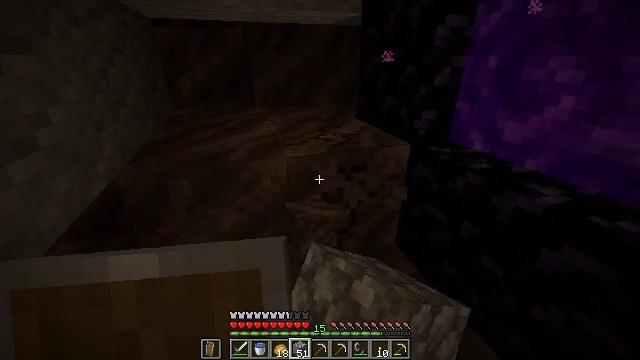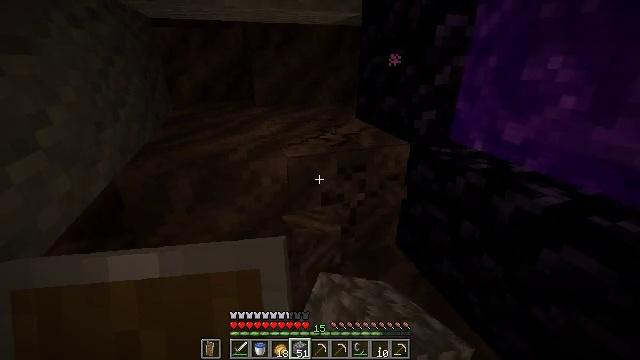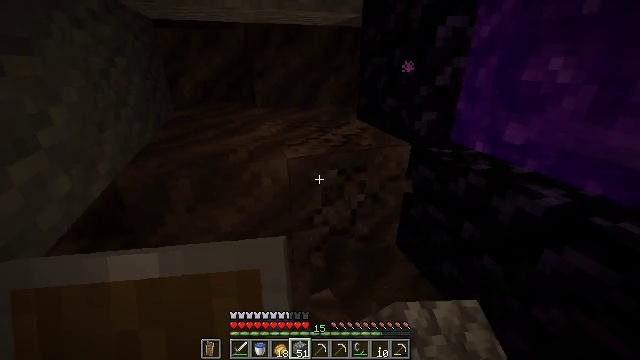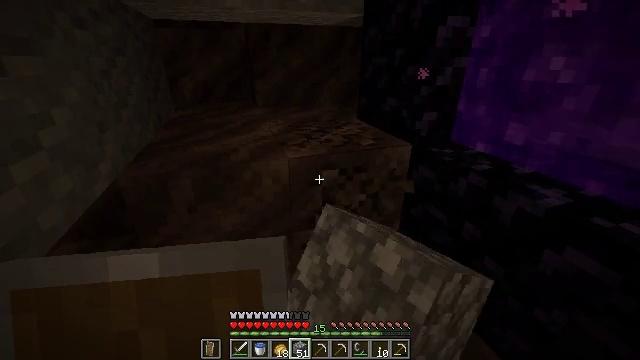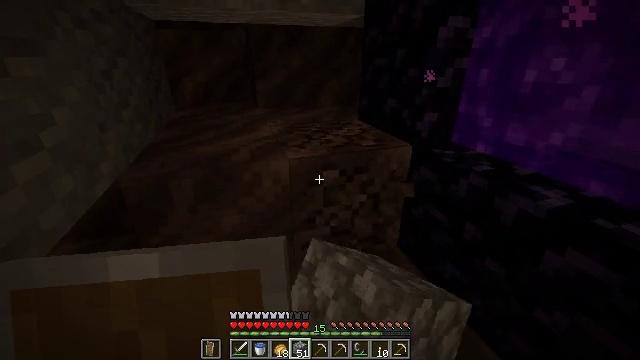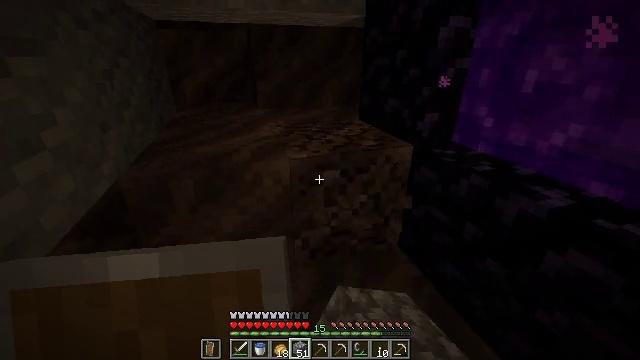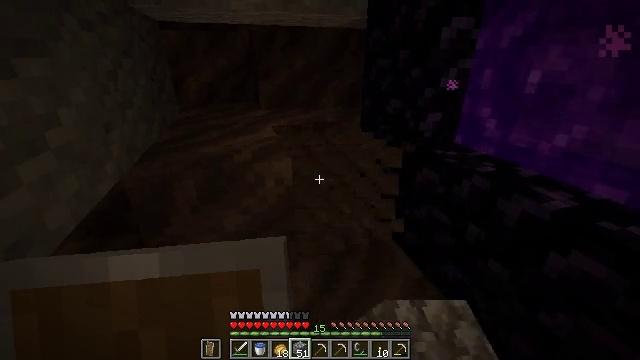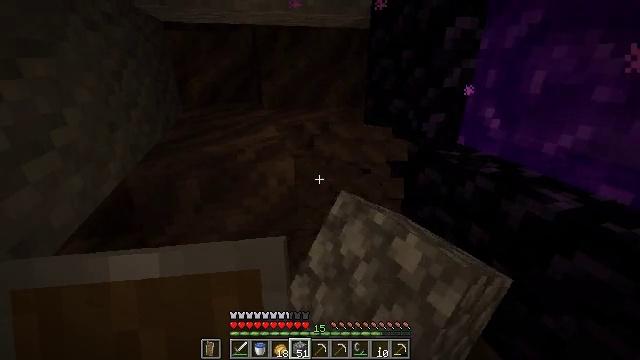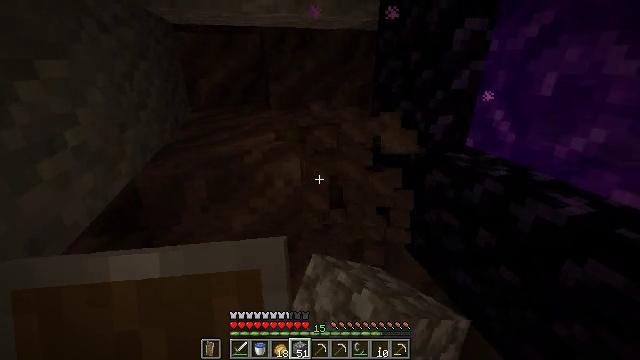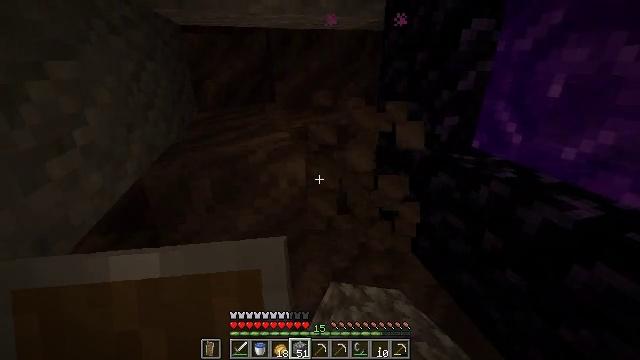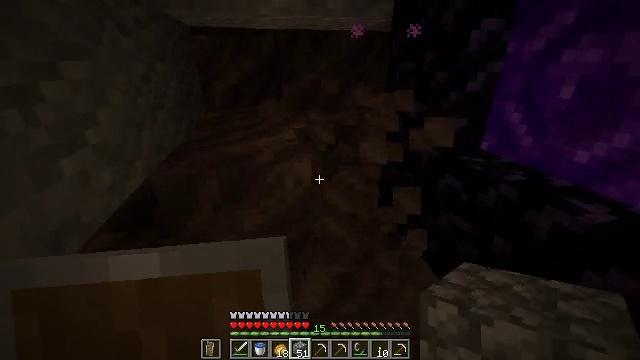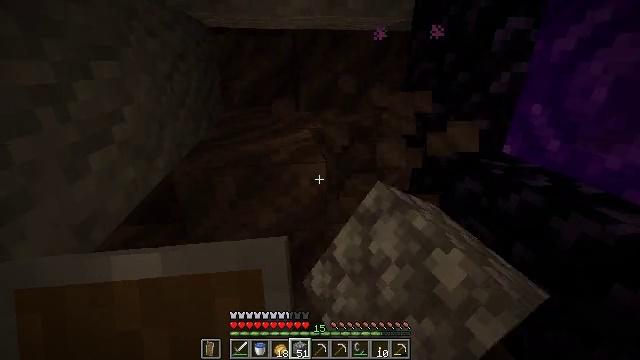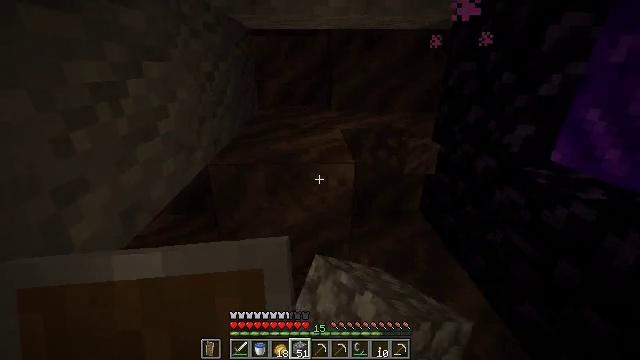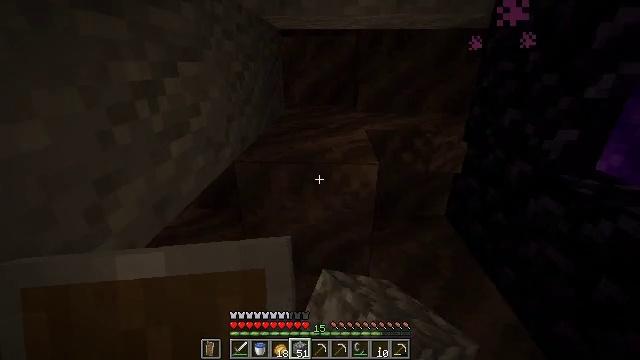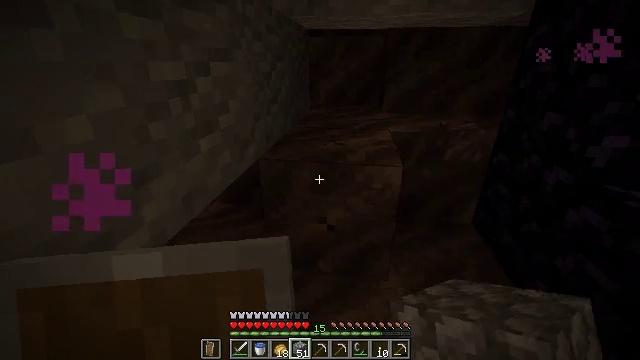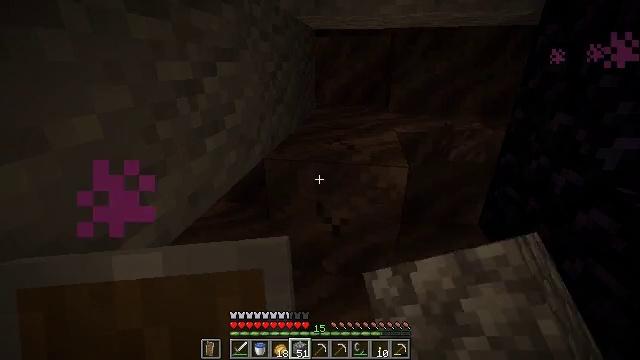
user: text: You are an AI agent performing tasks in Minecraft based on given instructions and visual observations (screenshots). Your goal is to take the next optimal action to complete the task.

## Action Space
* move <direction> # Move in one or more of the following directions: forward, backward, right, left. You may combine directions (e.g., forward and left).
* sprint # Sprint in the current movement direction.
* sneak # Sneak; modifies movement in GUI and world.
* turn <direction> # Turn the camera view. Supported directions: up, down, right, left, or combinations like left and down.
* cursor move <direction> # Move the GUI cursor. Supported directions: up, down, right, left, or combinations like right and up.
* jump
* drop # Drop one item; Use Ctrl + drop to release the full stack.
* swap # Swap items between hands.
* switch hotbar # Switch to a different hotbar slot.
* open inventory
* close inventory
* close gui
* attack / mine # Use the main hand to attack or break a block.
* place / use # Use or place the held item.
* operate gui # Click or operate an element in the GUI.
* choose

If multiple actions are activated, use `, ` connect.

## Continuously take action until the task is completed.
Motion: motion action
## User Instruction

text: Gather soul soil blocks.
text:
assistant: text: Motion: attack / mine
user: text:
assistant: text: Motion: attack / mine
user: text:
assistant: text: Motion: attack / mine
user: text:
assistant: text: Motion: attack / mine
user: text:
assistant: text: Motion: attack / mine
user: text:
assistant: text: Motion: attack / mine
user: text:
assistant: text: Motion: attack / mine
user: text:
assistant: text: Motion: turn left, attack / mine
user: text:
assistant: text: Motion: turn left, attack / mine
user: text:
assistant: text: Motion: turn left, attack / mine
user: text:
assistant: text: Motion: turn left, attack / mine
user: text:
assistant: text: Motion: turn left, attack / mine
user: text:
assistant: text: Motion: turn left, attack / mine
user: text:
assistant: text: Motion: turn left, attack / mine
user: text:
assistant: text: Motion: turn left, attack / mine
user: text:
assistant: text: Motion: attack / mine
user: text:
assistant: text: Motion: attack / mine
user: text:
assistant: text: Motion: attack / mine
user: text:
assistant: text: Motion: attack / mine
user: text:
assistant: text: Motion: attack / mine
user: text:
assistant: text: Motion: attack / mine
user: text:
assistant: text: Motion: attack / mine
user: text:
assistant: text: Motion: attack / mine
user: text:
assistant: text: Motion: attack / mine
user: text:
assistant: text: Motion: attack / mine
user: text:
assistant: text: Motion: attack / mine
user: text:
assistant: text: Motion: attack / mine
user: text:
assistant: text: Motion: attack / mine
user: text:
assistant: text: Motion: attack / mine
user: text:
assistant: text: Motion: attack / mine